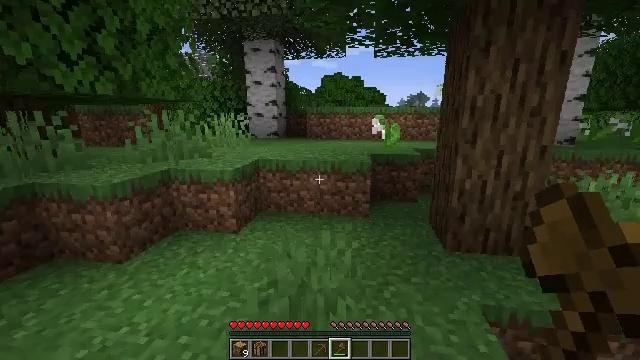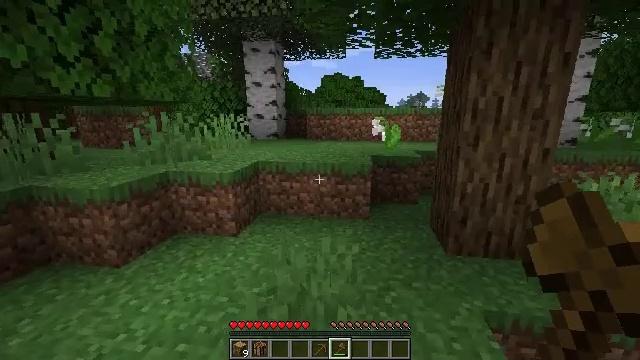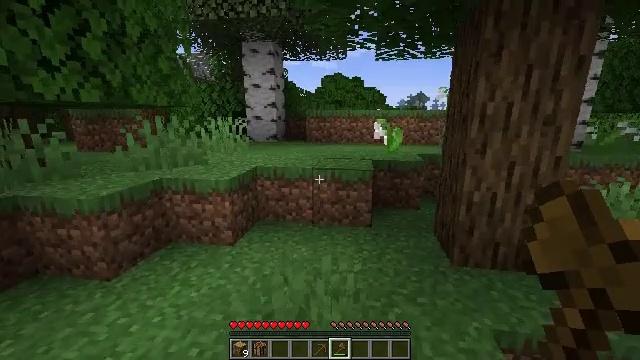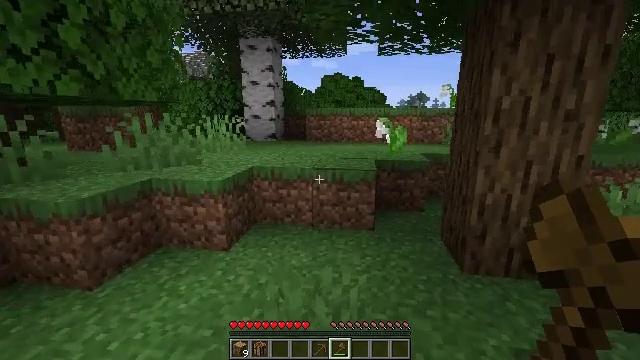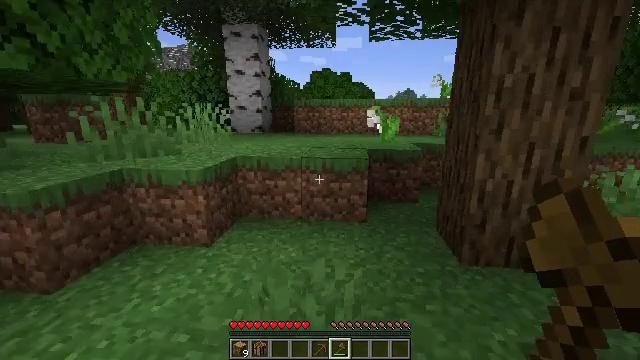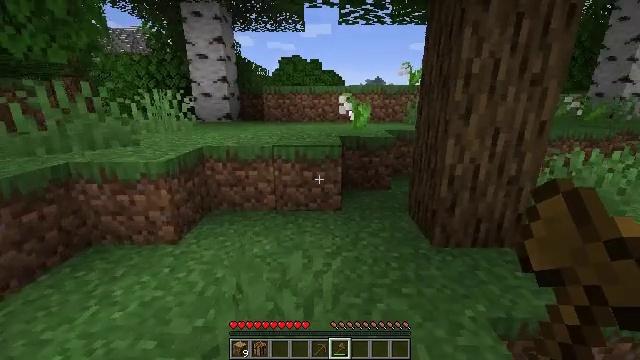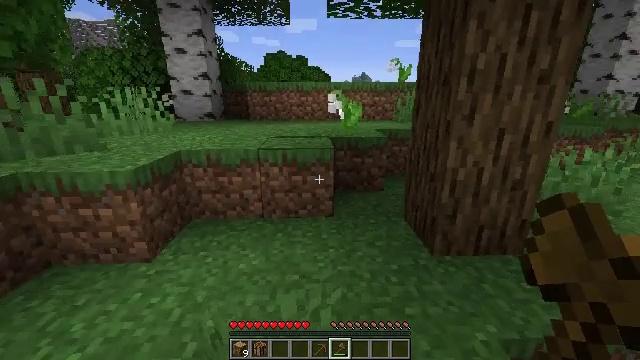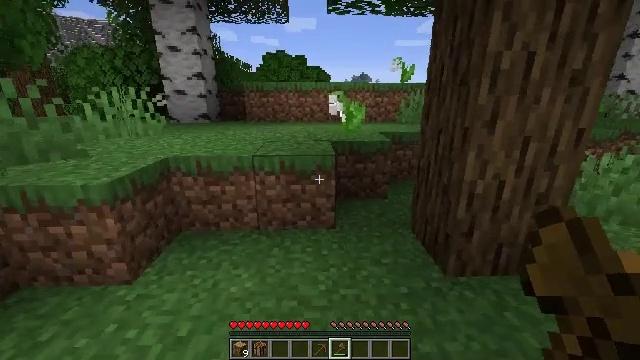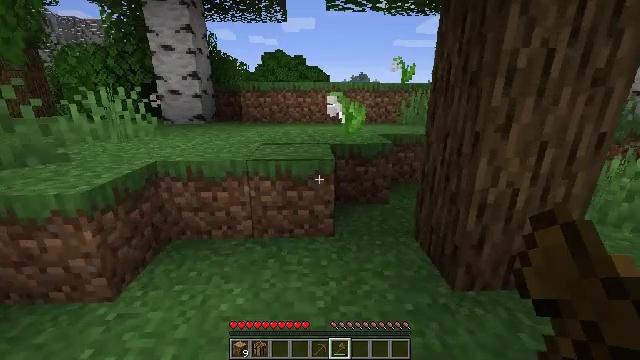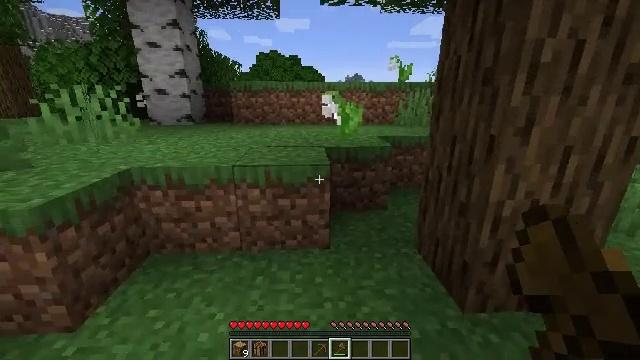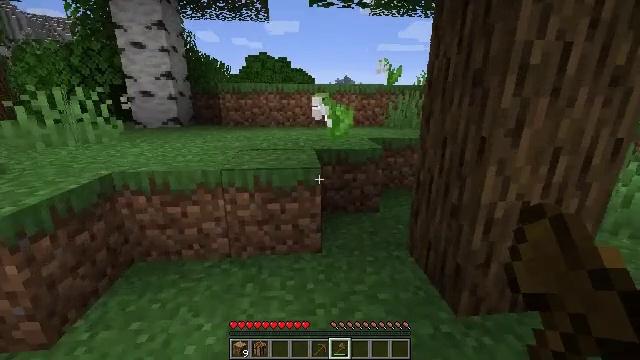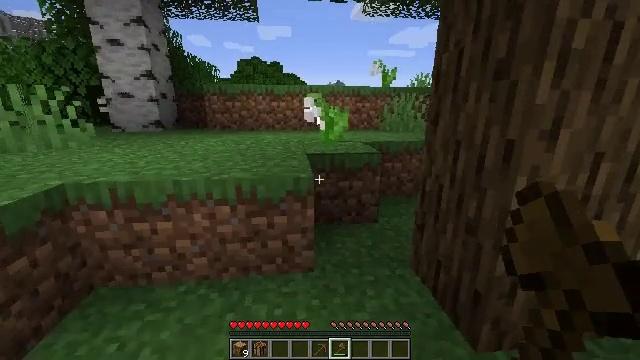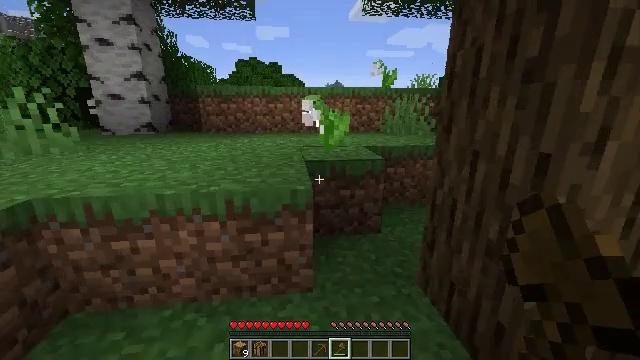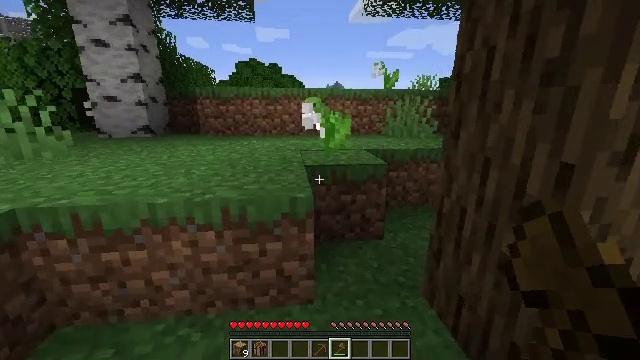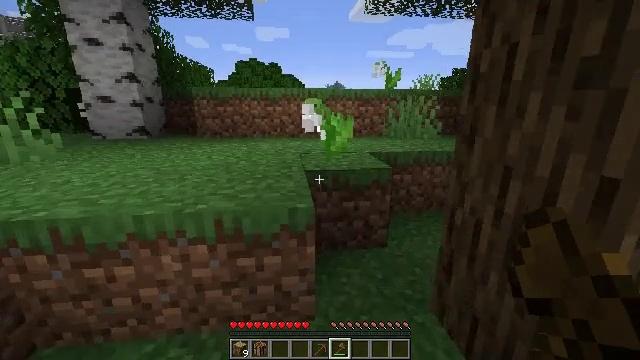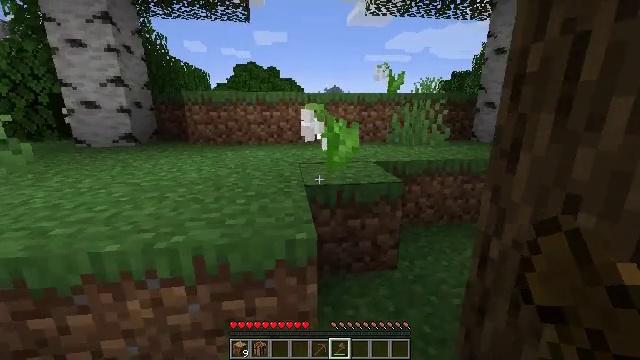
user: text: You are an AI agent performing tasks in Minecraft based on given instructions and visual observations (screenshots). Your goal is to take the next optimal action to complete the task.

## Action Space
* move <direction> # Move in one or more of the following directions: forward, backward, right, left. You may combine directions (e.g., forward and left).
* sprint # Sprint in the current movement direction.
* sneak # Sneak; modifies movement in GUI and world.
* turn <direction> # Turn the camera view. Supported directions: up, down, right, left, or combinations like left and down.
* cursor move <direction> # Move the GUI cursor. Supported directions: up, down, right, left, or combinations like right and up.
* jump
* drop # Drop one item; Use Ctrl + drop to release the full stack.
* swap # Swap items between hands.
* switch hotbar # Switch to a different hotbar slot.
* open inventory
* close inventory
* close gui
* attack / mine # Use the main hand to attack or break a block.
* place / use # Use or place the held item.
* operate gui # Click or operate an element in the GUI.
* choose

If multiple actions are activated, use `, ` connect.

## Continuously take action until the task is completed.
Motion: motion action
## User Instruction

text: Break the block to gather lily of the valley.
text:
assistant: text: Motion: move forward, jump
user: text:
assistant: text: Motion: move forward, jump
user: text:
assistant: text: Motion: move forward
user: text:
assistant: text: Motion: move forward, turn right
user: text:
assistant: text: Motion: move forward, turn right and down
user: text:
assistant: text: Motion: move forward, turn right
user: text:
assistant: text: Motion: move forward
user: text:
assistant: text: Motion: move forward
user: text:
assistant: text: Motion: move forward, turn right
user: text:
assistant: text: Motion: move forward, turn right
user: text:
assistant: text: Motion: move forward, turn right
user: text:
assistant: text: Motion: move forward
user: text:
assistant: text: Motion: move forward
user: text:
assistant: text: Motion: move forward
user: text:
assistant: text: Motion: move forward
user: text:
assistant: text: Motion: move forward, turn up
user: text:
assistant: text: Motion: move forward, turn up
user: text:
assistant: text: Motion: move forward
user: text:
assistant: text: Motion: move forward
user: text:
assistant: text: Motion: move forward
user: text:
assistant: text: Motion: move forward
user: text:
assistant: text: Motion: move forward, attack / mine
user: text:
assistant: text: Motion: move forward, attack / mine
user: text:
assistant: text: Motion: attack / mine
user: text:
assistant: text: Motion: no_op
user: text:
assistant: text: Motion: no_op
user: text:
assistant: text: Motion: no_op
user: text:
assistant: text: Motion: move forward, turn down
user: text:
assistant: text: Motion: move forward
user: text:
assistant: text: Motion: move forward